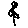
Label: flower